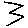
Label: zigzag